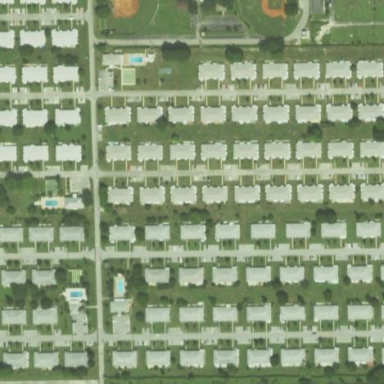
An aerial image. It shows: Residential area consisting of condominiums.